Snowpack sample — Snodgrass Mountain, Crested Butte, Colorado (2/4/25, 12:06 PM MST)
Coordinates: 38.923, -106.968
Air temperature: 35 °F
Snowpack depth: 80 cm
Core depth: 10 cm
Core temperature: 32 °F
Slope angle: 14°, slope face: 78°
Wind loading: low
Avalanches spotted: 0
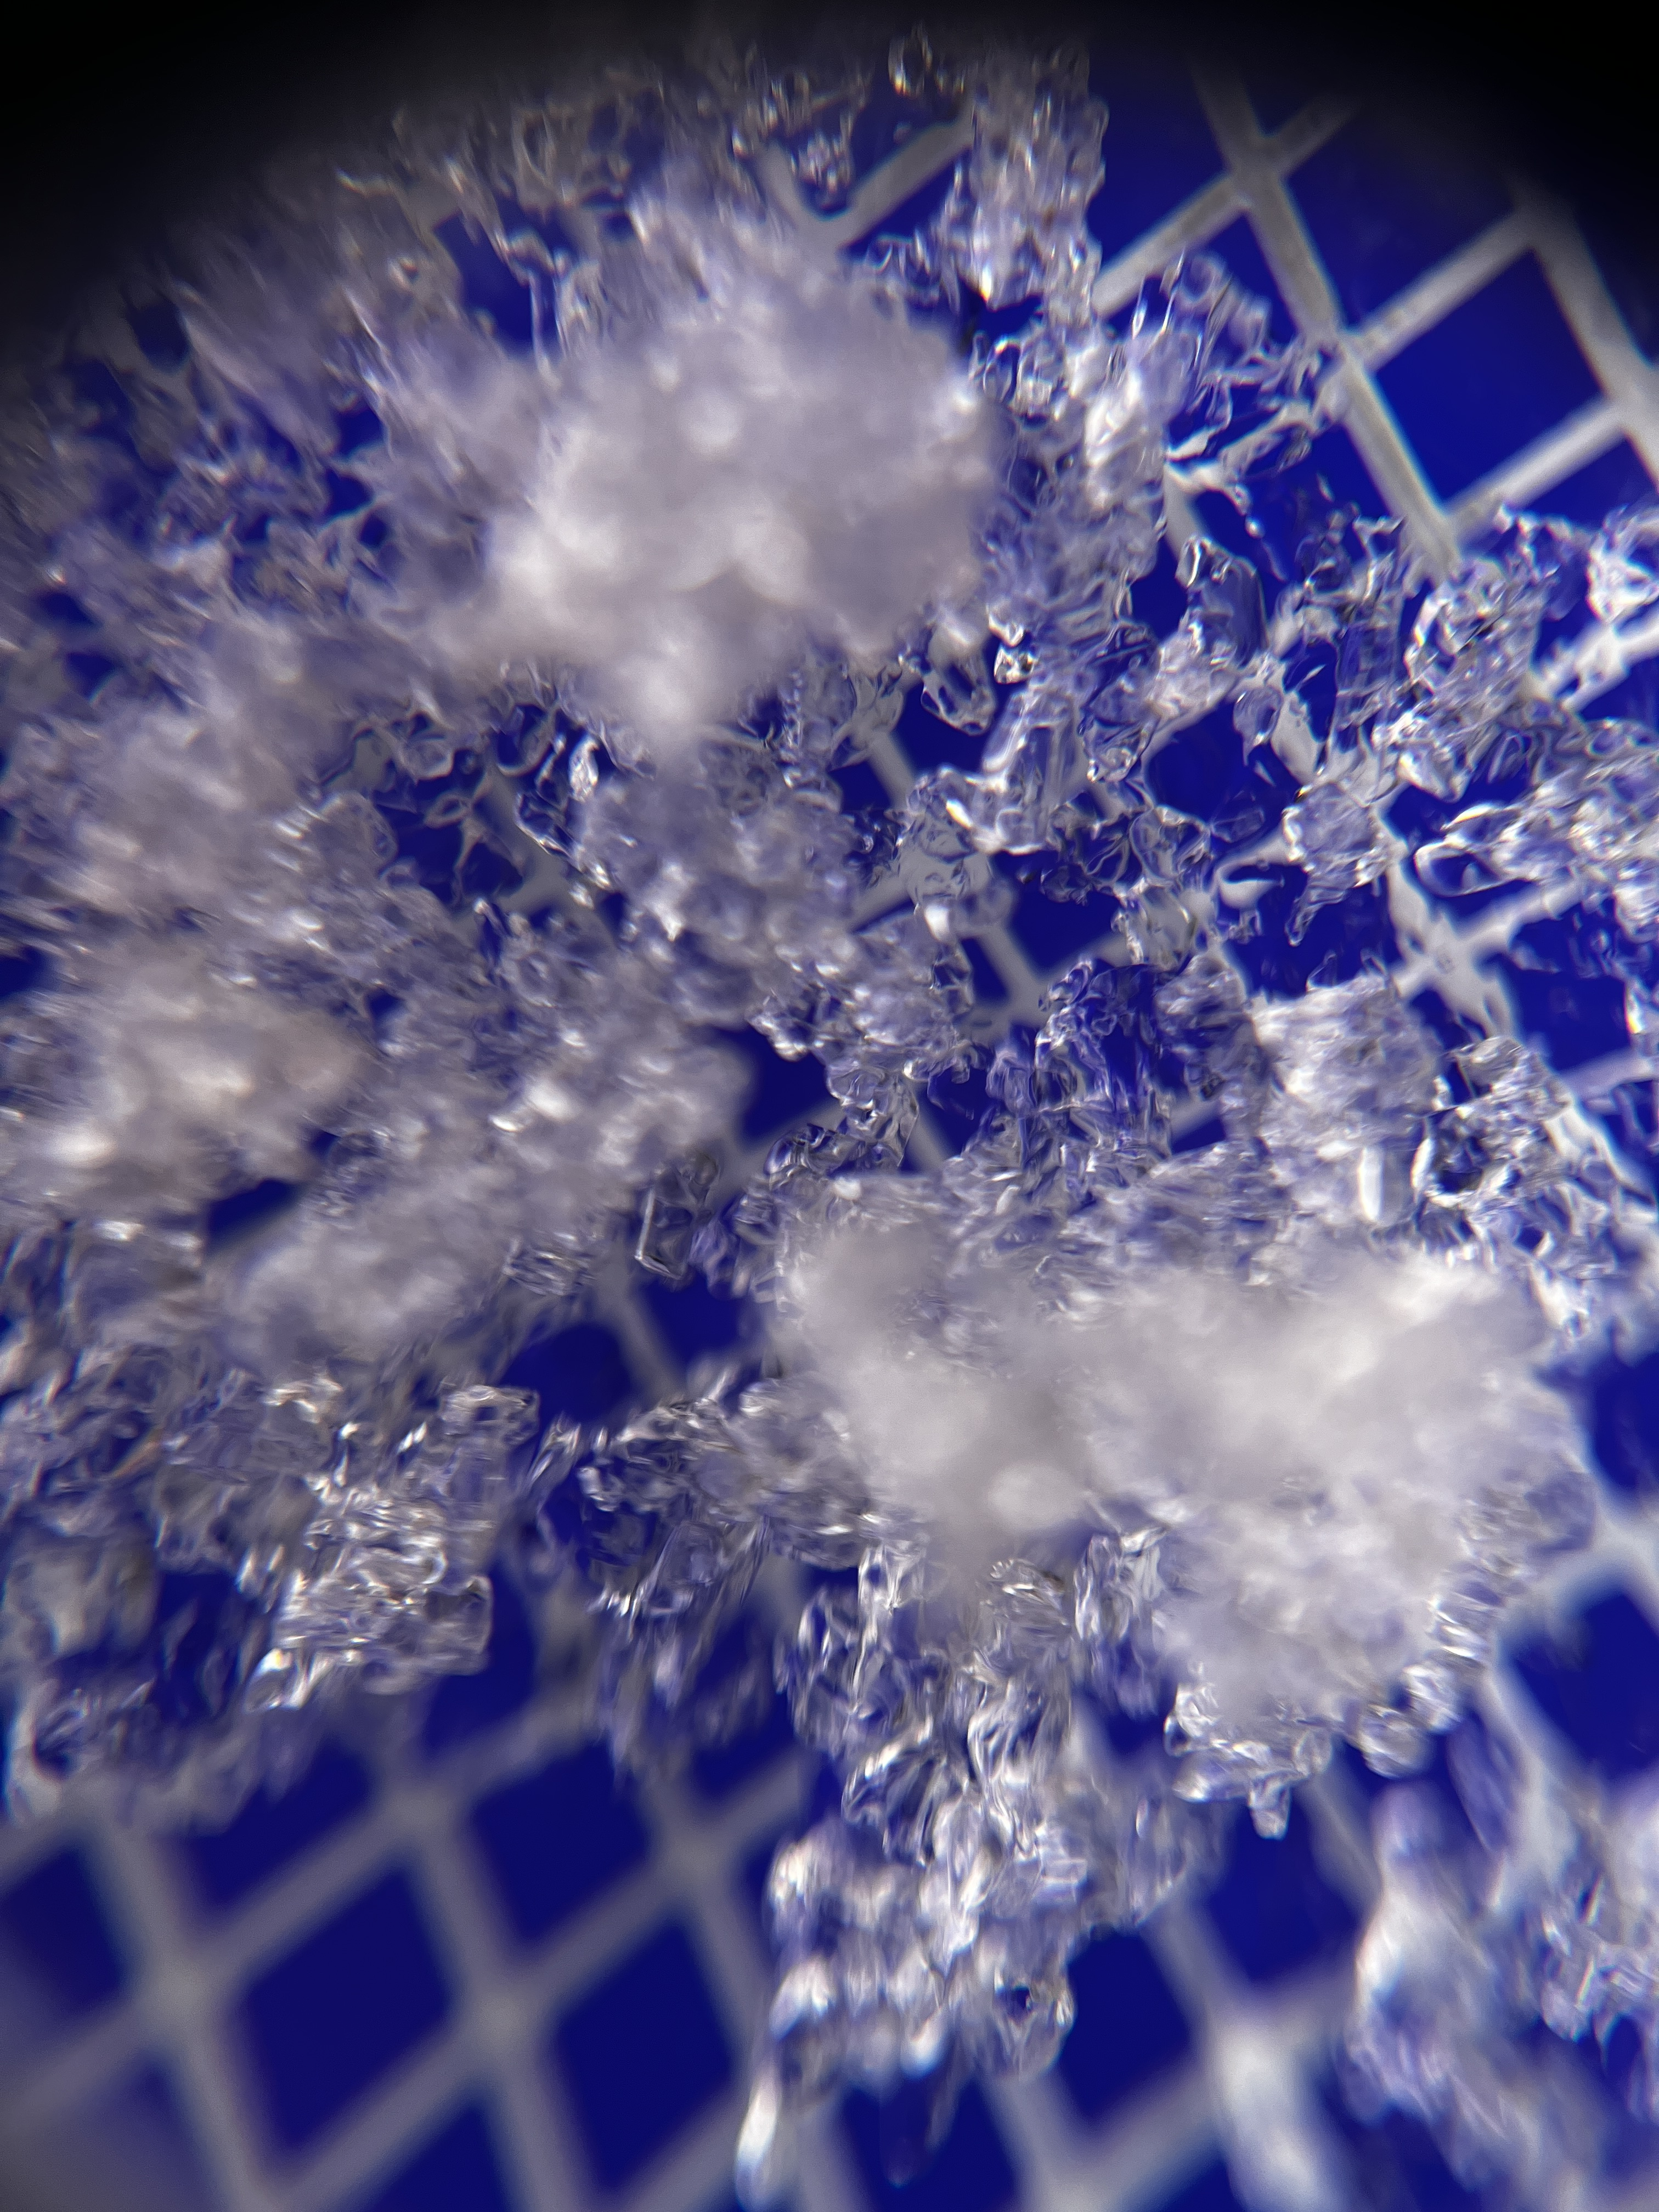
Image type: magnified_profile
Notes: No avalanches nearby, unusually warm weather for the last month reported by residents, Collected 25 yards from treeline